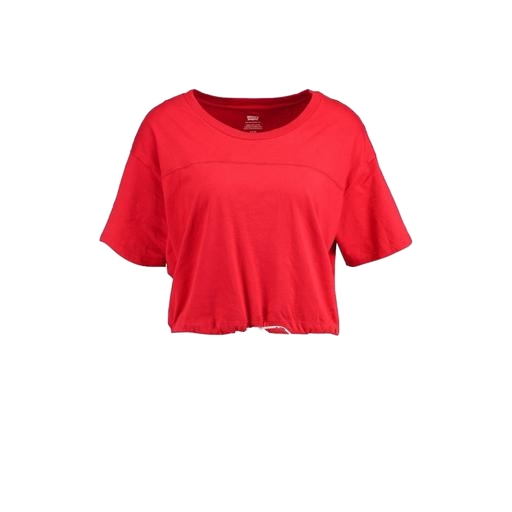
red plus size self-tie tee, red boxy tee, drawstring jersey t-shirt, white background